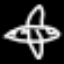
Label: airplane